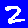
Digit: 2